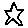
Label: star